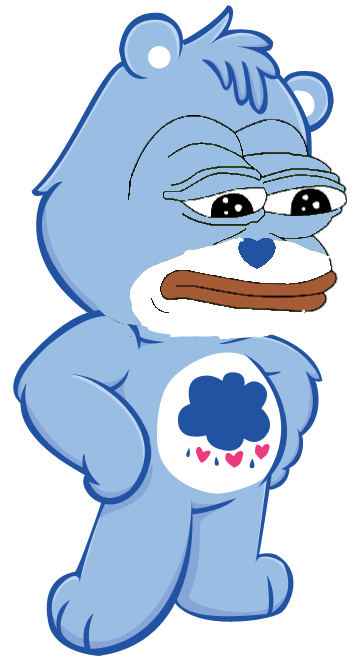
Label: 5_Pepe